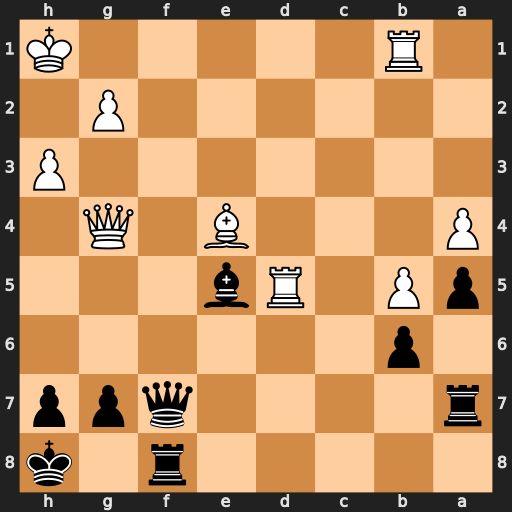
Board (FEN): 5r1k/r4qpp/1p6/pP1Rb3/P3B1Q1/7P/6P1/1R5K
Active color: b
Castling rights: -
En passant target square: -
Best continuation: Qf1+ Rxf1 Rxf1#